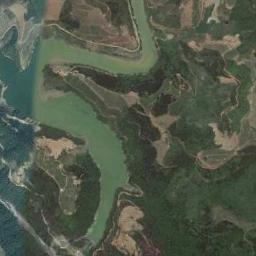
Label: river